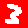
Digit: 3